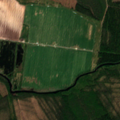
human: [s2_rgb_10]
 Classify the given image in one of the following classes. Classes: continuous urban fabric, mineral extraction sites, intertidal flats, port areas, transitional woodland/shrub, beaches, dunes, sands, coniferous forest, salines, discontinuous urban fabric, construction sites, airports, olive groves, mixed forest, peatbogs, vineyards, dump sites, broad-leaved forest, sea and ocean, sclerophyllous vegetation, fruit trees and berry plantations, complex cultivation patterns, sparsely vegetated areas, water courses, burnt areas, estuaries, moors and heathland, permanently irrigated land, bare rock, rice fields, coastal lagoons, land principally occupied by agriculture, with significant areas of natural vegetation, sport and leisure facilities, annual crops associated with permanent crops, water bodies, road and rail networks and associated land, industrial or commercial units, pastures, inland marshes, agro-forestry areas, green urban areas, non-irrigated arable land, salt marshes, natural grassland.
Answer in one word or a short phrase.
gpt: non-irrigated arable land, coniferous forest, mixed forest